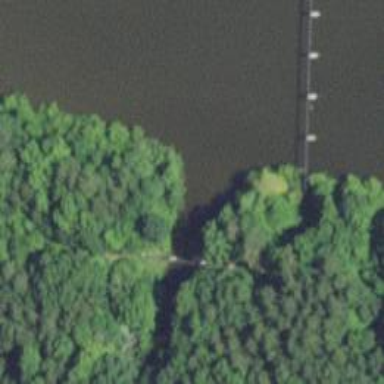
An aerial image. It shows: Bridge supported by pillars.